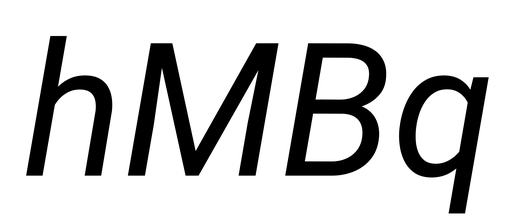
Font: Roboto-Italic_Italic